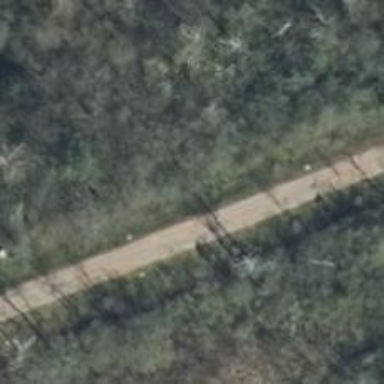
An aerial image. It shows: Gravel track with grade2 quality.